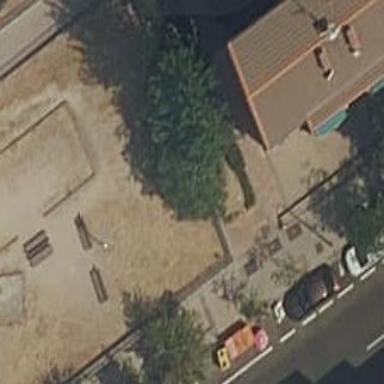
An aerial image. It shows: Garden with kerb border.